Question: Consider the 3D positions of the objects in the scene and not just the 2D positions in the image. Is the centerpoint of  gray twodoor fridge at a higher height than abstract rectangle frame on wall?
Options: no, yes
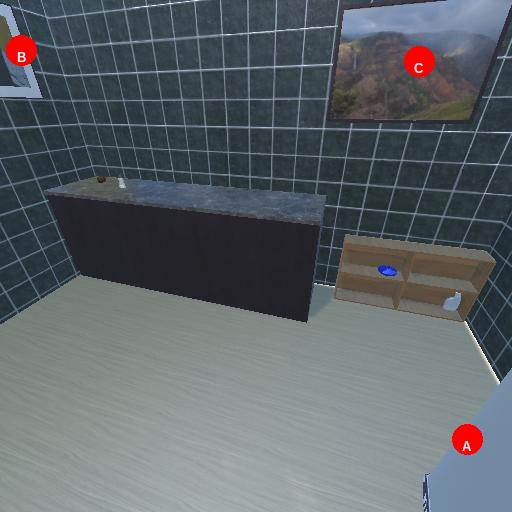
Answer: no